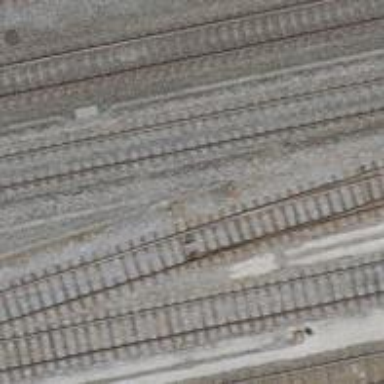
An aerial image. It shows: Single-track railway siding with electrified contact lines.